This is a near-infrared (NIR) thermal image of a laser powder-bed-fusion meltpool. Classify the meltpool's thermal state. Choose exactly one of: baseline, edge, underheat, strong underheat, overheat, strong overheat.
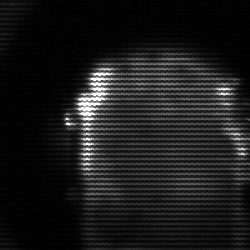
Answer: baseline